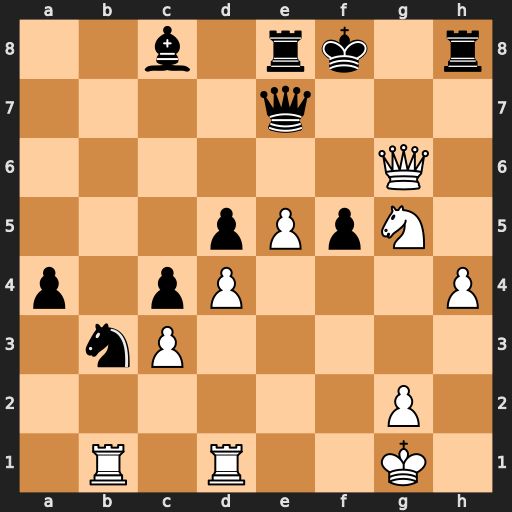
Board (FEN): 2b1rk1r/4q3/6Q1/3pPpN1/p1pP3P/1nP5/6P1/1R1R2K1
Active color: w
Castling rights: -
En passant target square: -
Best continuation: e6 Bxe6 Rf1